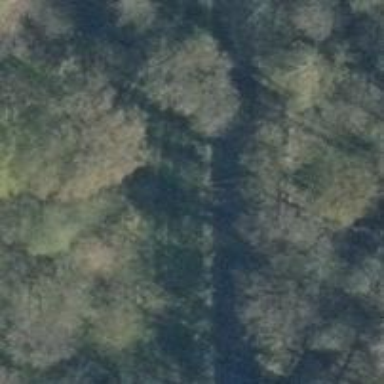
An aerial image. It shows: Hunting stand.